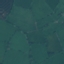
Land use / land cover class: Pasture